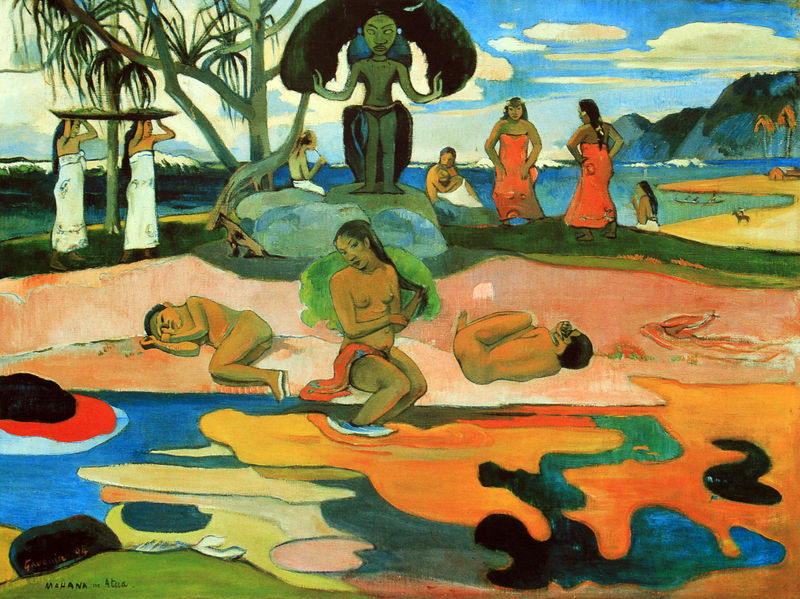
Titel: Mahana no atua, Tag der Götter/Sonntag
Künstler: Paul Gauguin
Standort: Chicago
Institution: The Art Institute of Chicago
Schlagwörter: akt, baum, berg, blau, dunkel, gemälde, gott, himmel, kopf, mann, meer, nackt, wasser, weiß, wolken, akte, baden, badende, bäume, frauen, gelb, grün, kirchner, landschaft, menschen, mädchen, see, sitzen, teich, ufer, braun, bunt, busen, frau, haar, kleider, männer, orange, schwarz, zeichnung, rose, rot, beige, expressionismus, malerei, stein, steine, teller, tragen, signatur, pastos, sonne, insel, figur, haare, sitzend, tücher, kind, rosa, kinder, pferd, reiter, statue, beine, brüste, farbig, füße, strand, wellen, liegen, schlafen, schlafend, jungen, last, berge, farben, fels, farbe, violett, palme, nackte, liegend, bucht, gauguin, bad, waschen, paradies, südsee, paul, göttin, gaugin, picasso, palmen, königin, opfer, seerose, anbeten, gottheit, london, verlaufen, fraune, lotos, paradis, paul gauguin, tahiti, schwraz, kaftan, götze, wweiß, vielfarbig, hawaii, tate, pakme, wasserlilie, fdunkelhäutig, farve, loto